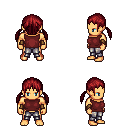
a pixel art fantasy rpg character, male body template, human, tanned skin, maroon sleeveless shirt, metal pants, brunette twin-tailed hairstyle, leather bracers, four views (front, back, left, right), 2x2 character sprite sheet, small pixel art, hard edges, no anti-aliasing